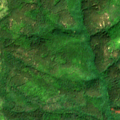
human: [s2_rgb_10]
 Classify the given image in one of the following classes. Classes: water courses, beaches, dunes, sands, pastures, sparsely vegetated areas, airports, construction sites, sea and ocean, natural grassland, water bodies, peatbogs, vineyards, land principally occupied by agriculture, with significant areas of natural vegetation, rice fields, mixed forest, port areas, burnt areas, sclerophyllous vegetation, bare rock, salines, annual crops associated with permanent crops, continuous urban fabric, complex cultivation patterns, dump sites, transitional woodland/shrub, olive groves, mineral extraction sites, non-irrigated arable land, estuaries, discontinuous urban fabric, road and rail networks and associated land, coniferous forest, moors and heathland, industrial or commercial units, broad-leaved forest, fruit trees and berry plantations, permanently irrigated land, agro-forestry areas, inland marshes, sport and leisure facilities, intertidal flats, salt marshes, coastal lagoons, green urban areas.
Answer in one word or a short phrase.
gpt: broad-leaved forest, coniferous forest